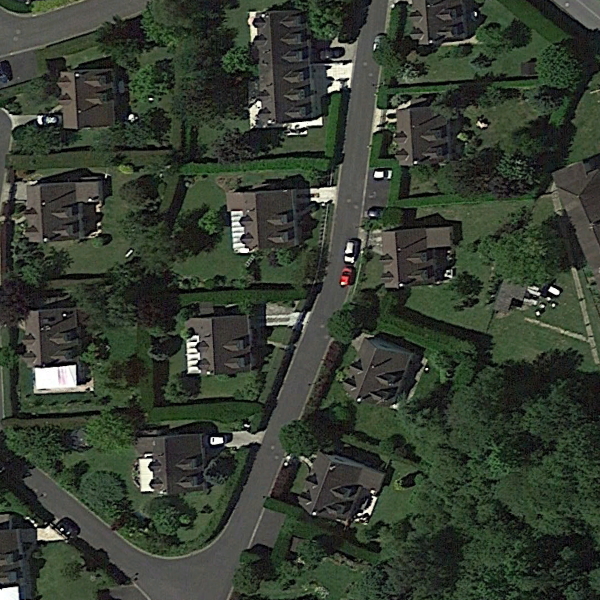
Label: MediumResidential